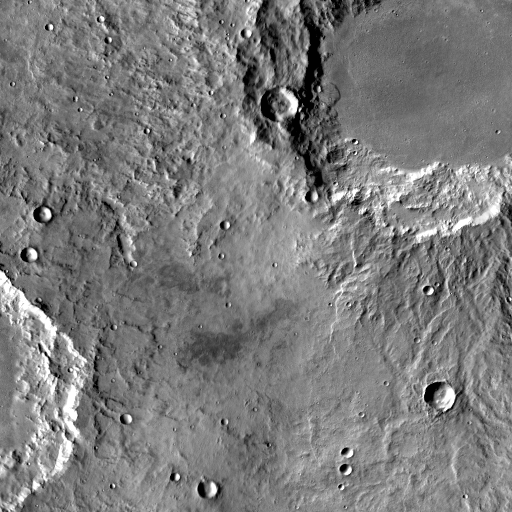
Crater classes present: Background, Other, Buried